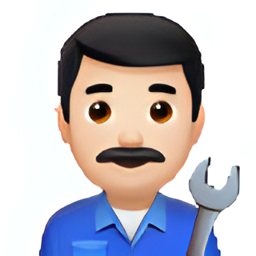
Name: male mechanic type 1 2
Emoji: 👨🏻‍🔧
Group: People & Body
Sub-group: person-role